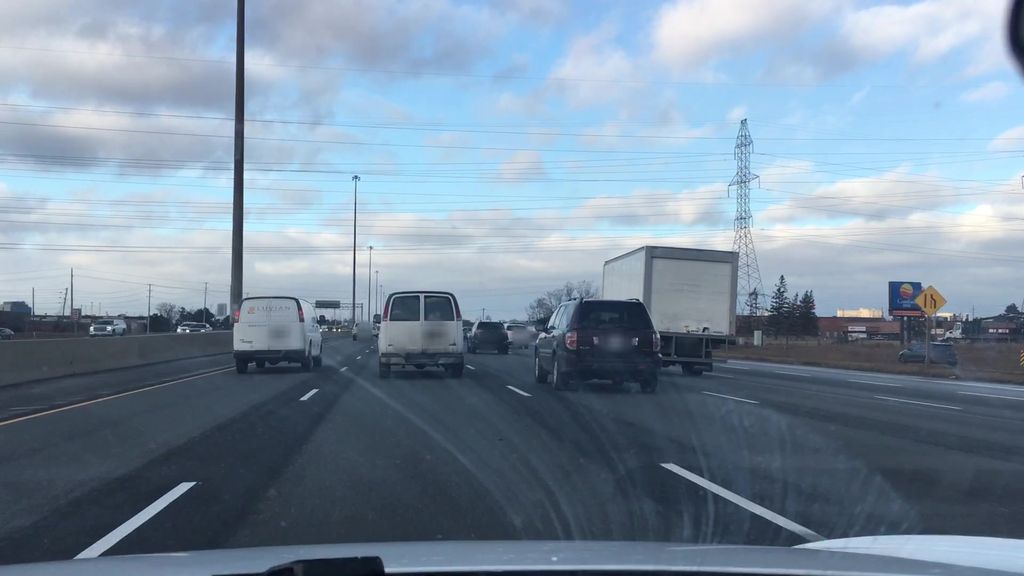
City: toronto